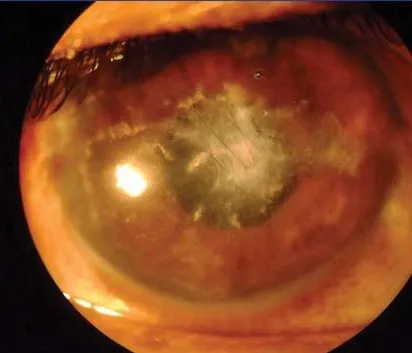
Right eye showing sutured healed corneal laceration 1 month post-operation.
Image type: ophthalmic_imaging (fundus_photograph)